Question: I'm working with the <URL> which benchmarks functions and plots their performance.
Here's a simple MCVE:
'''
import perfplot
from itertools import chain
perfplot.__version__
# '0.8.8'
perfplot.show(
setup=lambda n: [[1] * 100] * n,
kernels=[
lambda L: sum(L, []),
lambda L: list(chain.from_iterable(L))
],
labels=['list_concat_sum', 'list_concat_chain'],
n_range=range(1, 500, 100),
xlabel='# lists',
logy=True,
logx=True)
'''
This produces:

You'll notice the graph labels are truncated. Is there a way to prevent this, or change the graph to output a Legend?
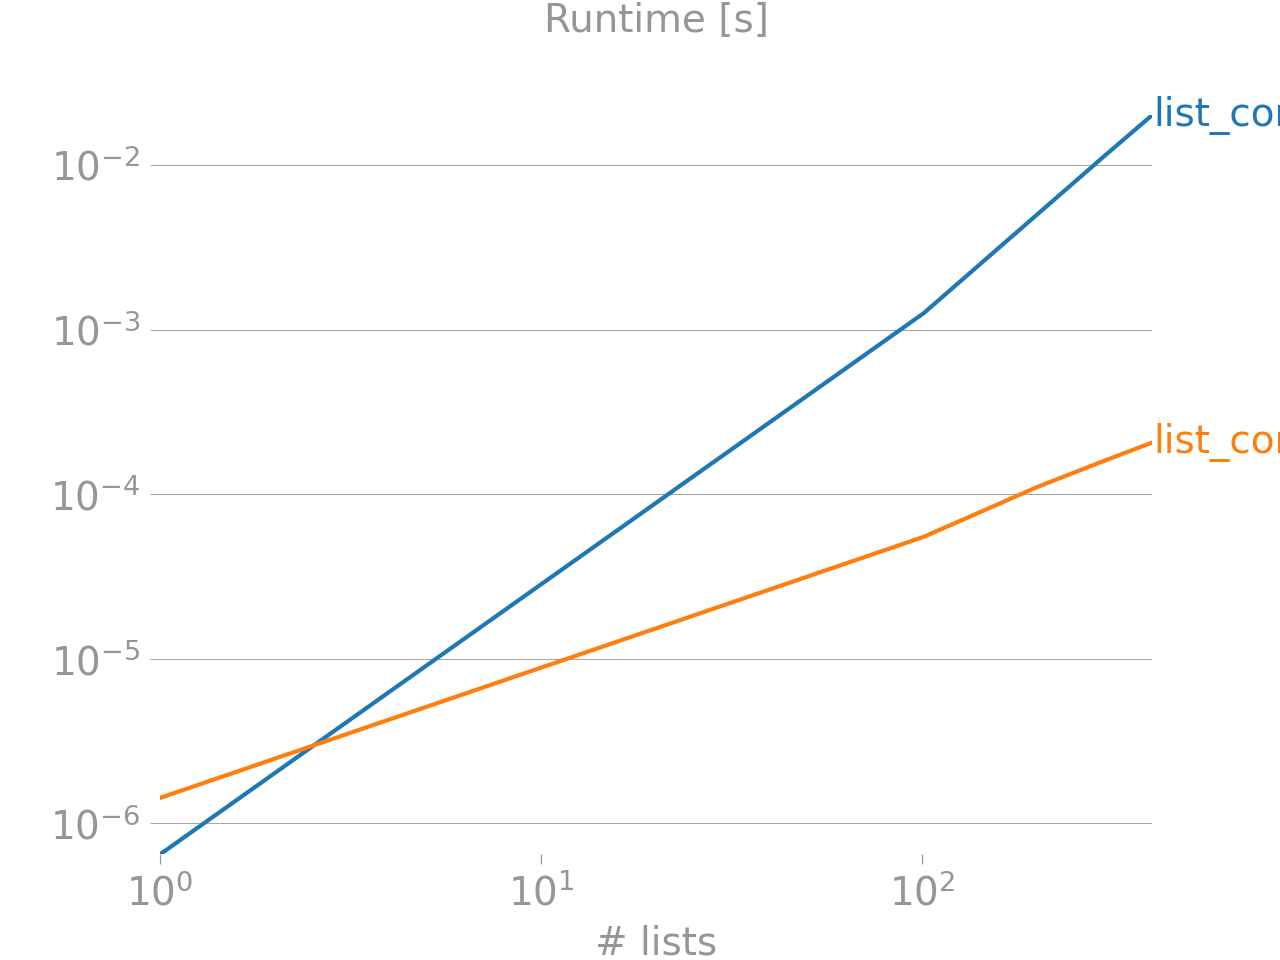
Answer: 'perfplot' seems to use matplotlib for the display. According to the github site, you can separate calculation and plotting, giving you the possibility to inject an autoformat (basically 'plt.tight_layout()') with <URL> for this graph.
You can add the following before your script:
'''
from matplotlib import pyplot as plt
plt.rcParams["figure.autolayout"] = True
'''
Sample output:
<URL>
Possible interactions with other graphs, though, when using this approach.